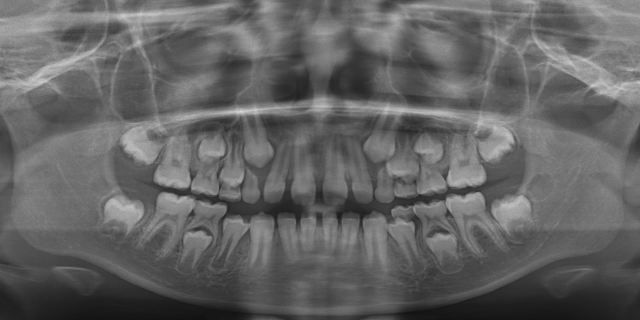
child